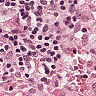
Metastatic tissue present: no